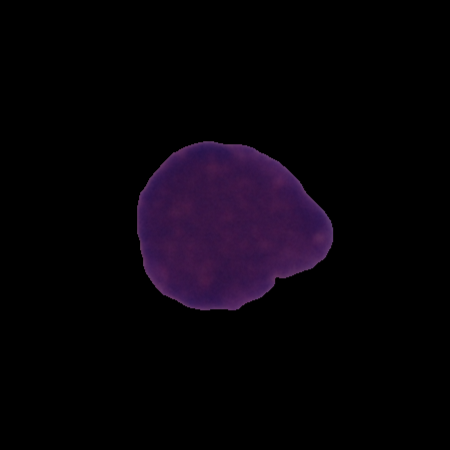
Label: cancer